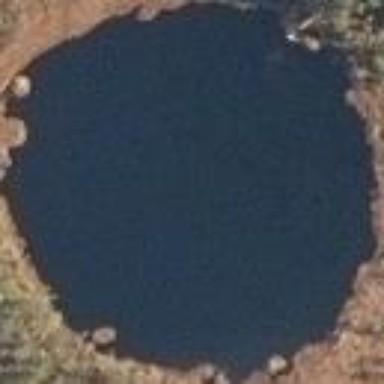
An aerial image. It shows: Beautiful lake surrounded by nature.